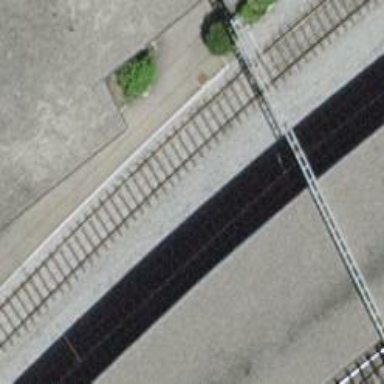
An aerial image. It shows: Stop position for public transport at railway stop.